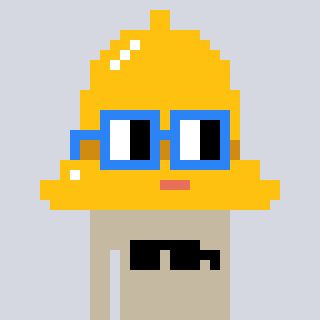
a pixel art character with square blue glasses, a bell-shaped head and a bege-colored body on a cool background